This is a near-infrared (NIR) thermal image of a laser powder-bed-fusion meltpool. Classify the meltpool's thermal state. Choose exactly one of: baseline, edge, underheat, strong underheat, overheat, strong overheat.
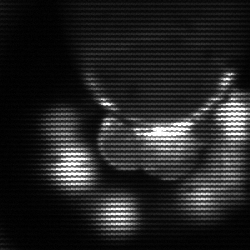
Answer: edge